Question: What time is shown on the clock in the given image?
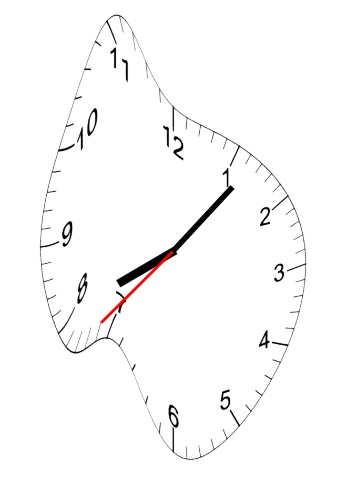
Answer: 08:06:37